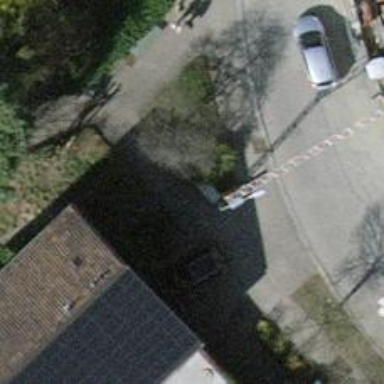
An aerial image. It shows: Street cabinet meant for power infrastructure.